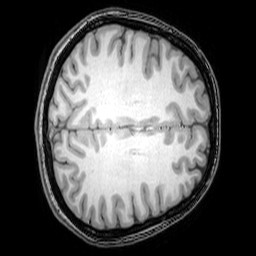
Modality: T1w
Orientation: axial
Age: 24
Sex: female
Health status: healthy
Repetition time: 0.081 s
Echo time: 0.037 s